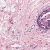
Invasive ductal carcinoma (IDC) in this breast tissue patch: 0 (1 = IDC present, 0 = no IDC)